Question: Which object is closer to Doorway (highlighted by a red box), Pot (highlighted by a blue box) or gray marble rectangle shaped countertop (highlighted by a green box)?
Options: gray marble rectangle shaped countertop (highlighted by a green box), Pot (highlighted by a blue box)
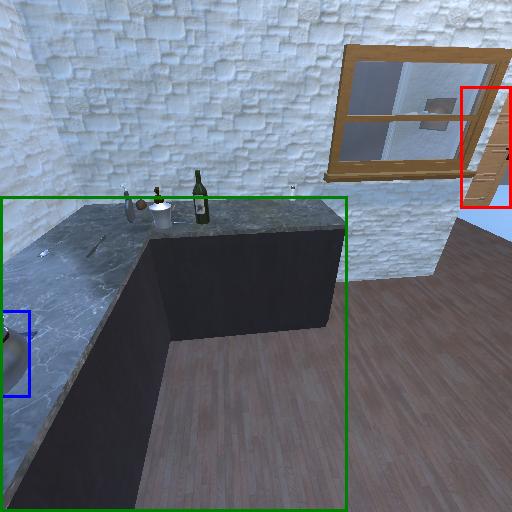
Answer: gray marble rectangle shaped countertop (highlighted by a green box)